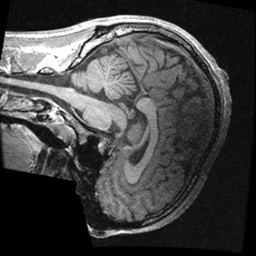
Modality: T1w
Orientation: sagittal
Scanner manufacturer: ge
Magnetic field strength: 3 T
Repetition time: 0.007008 s
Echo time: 0.002612 s